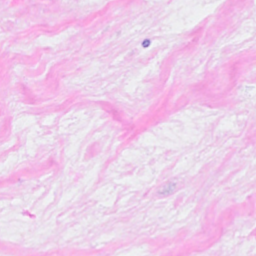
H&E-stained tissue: Breast